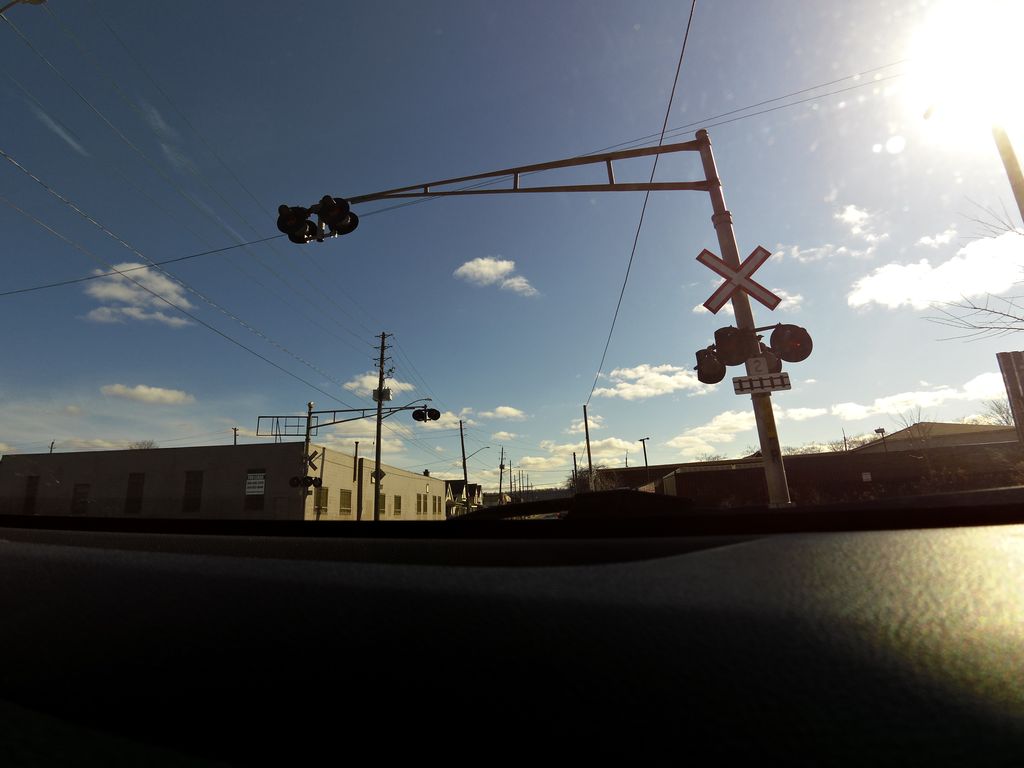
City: hamilton